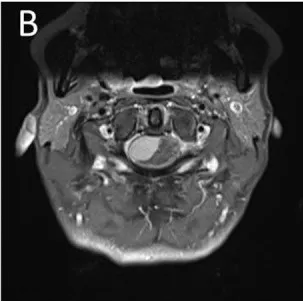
Transverse. T1-weighted contrast enhanced MRI of case 1 depicting an anteriorly located meningioma of the upper cervical spine with cranial extension into the foramen magnum.
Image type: radiology (mri)